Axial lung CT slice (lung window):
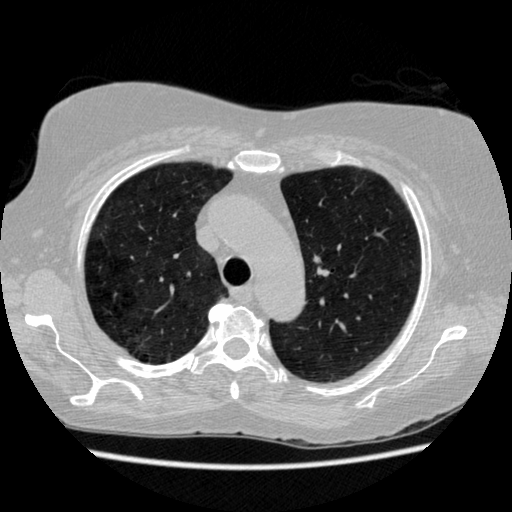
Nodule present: yes
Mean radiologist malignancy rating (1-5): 3.5